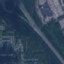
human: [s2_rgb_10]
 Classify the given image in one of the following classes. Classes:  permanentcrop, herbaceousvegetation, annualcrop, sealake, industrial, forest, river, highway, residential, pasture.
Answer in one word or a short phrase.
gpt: Highway